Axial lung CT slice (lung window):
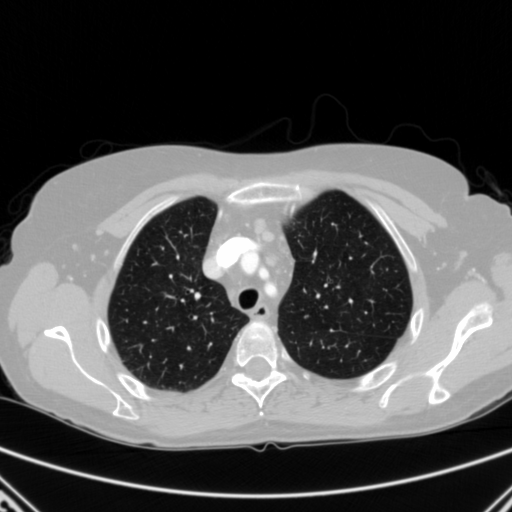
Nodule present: no